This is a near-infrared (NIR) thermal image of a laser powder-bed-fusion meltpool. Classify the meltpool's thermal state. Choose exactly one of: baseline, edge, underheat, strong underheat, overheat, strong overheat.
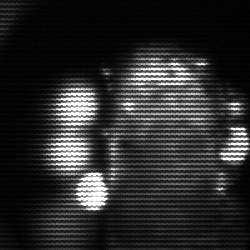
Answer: strong underheat